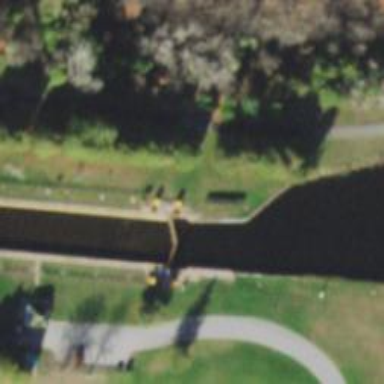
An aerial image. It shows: Lock gate along waterway.